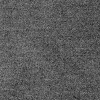
Atmospheric dust classification: dusty